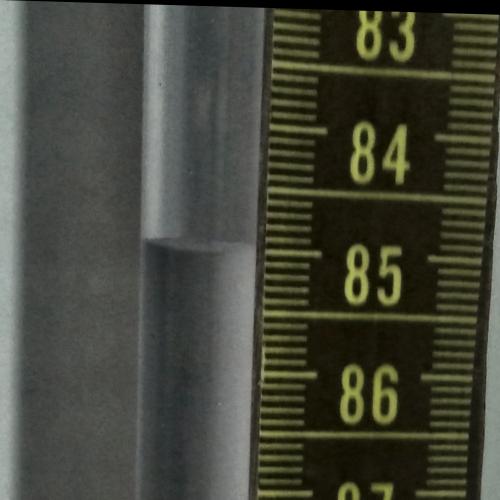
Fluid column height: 85.0 cm